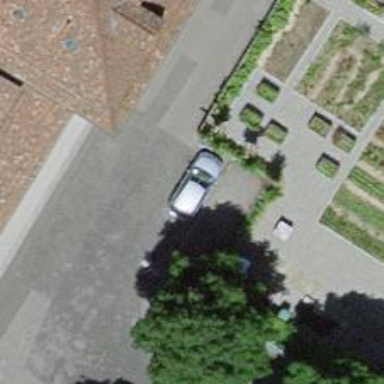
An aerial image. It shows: Street side parking area.